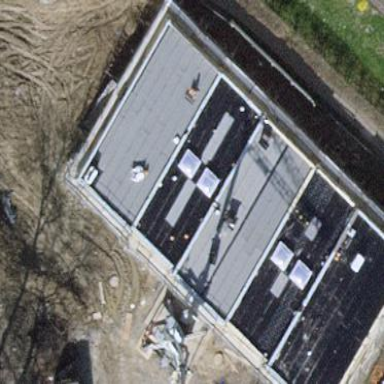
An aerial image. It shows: Kindergarten building.